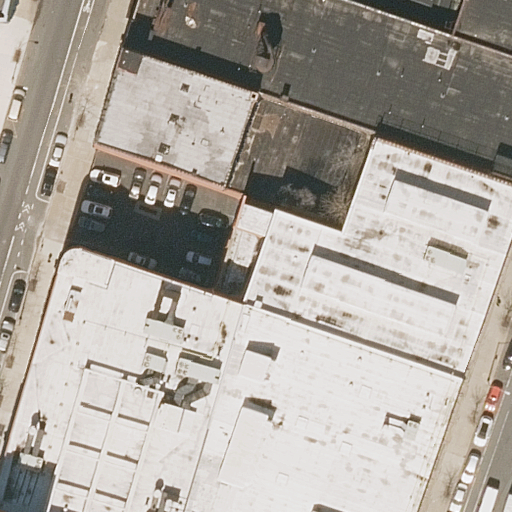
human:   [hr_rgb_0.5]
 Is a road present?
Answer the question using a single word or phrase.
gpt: yes

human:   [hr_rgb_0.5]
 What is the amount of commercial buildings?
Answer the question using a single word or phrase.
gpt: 0

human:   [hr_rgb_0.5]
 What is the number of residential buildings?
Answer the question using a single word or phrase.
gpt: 4

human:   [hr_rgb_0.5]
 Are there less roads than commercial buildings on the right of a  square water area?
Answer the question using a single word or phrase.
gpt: no

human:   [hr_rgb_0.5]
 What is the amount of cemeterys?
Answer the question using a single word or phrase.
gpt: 0

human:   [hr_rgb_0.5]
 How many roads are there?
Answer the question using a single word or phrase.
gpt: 2

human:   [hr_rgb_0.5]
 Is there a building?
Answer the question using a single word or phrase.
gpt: yes

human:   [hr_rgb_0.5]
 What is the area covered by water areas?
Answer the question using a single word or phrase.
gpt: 0m2

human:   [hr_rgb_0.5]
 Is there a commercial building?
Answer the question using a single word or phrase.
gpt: no

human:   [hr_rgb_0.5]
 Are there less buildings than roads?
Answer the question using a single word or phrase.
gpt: no

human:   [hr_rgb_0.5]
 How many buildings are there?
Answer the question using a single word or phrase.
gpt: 4

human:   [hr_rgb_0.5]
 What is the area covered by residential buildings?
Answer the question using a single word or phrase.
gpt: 8140m2

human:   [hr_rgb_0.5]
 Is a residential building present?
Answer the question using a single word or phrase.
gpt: yes

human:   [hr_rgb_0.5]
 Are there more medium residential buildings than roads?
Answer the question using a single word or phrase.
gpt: no

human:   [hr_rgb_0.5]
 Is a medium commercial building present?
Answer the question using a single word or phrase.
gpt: no

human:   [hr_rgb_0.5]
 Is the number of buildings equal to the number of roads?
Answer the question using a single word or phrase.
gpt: no

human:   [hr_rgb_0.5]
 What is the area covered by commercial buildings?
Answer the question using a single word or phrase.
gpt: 0m2

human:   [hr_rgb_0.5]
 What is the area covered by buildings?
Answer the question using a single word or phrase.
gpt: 8140m2

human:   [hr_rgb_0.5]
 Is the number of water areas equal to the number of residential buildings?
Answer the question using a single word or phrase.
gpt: no

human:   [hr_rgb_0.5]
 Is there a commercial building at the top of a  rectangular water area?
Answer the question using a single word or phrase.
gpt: no

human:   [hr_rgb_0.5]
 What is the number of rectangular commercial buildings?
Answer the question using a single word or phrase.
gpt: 0

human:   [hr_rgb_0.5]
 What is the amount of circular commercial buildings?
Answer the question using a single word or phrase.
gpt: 0

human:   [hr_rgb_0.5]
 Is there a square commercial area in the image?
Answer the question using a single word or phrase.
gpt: no

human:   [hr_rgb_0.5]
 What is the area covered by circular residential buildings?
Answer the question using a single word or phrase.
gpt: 0m2

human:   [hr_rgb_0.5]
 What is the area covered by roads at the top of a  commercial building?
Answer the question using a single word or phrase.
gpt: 0m2

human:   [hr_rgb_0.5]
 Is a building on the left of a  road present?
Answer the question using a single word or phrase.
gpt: yes

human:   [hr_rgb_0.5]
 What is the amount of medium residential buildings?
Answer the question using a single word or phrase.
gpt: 0

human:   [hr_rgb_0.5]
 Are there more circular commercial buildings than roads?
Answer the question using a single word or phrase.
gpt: no

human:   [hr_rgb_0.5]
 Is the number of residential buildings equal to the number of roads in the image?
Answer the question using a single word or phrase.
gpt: no

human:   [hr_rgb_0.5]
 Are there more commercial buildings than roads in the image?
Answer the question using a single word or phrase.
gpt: no

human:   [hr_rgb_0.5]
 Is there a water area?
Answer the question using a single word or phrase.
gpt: no

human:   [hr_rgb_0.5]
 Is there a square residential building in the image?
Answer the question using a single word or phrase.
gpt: no

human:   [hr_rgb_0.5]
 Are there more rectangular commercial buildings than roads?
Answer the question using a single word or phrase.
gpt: no

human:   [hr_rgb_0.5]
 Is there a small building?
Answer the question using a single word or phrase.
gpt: yes

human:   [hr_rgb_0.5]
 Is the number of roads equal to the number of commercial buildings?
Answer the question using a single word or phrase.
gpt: no

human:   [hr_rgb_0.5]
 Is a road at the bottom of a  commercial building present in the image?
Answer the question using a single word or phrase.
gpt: no

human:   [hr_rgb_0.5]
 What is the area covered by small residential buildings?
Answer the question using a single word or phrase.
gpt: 3m2

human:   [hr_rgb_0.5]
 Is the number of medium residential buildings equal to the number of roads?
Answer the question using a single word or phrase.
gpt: no

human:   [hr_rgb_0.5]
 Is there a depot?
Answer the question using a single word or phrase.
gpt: no

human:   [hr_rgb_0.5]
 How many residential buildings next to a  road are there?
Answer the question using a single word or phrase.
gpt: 4

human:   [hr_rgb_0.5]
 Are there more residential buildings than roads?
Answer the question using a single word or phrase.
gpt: yes

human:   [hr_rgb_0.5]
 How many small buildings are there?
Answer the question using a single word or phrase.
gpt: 1

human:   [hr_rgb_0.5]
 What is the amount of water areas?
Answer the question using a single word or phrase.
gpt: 0

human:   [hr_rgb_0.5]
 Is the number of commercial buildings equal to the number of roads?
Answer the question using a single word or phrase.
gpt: no

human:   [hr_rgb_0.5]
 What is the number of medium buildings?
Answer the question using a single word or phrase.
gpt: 0

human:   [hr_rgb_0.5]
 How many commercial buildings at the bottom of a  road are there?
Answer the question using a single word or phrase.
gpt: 0

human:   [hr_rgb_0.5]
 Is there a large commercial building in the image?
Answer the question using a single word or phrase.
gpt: no

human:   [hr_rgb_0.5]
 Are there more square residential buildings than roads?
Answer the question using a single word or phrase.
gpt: no

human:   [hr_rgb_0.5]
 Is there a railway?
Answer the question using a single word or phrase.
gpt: no

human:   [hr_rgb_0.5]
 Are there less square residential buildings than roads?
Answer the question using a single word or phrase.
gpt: yes

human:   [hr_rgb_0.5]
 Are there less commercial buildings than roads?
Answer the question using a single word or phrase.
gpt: yes

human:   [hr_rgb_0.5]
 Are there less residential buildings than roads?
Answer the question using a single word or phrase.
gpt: no

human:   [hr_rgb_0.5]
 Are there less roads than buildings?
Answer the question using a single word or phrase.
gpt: yes

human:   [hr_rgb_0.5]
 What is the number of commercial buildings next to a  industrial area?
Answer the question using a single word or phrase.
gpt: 0

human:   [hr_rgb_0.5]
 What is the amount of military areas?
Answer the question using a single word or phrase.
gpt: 0

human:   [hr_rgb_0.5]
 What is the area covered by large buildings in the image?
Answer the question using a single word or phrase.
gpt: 8136m2

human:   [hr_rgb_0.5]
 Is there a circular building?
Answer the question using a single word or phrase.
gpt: no

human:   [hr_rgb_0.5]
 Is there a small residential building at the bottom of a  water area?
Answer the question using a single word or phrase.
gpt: no

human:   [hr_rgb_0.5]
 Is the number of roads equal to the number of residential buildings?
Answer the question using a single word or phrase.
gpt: no

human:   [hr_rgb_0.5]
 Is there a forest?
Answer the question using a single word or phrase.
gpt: no

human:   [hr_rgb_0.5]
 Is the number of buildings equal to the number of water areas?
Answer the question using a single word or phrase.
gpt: no

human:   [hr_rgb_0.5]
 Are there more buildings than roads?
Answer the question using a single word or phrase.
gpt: yes

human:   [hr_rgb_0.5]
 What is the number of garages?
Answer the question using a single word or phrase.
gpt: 0

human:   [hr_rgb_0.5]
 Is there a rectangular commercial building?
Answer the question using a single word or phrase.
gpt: no